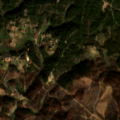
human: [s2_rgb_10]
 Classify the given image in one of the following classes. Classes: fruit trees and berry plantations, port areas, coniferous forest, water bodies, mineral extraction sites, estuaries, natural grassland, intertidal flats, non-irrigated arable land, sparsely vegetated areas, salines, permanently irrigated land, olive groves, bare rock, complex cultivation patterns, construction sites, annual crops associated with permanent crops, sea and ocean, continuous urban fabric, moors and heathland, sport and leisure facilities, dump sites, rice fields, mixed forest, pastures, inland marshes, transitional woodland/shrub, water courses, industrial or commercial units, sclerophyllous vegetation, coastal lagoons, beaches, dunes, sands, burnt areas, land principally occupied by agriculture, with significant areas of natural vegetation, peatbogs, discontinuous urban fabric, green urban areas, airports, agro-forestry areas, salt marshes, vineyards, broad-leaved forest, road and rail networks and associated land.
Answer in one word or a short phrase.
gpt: industrial or commercial units, complex cultivation patterns, land principally occupied by agriculture, with significant areas of natural vegetation, coniferous forest, transitional woodland/shrub